Aerial crown-view tile of a tropical tree (Barro Colorado Island, Panama), acquired 20250616:
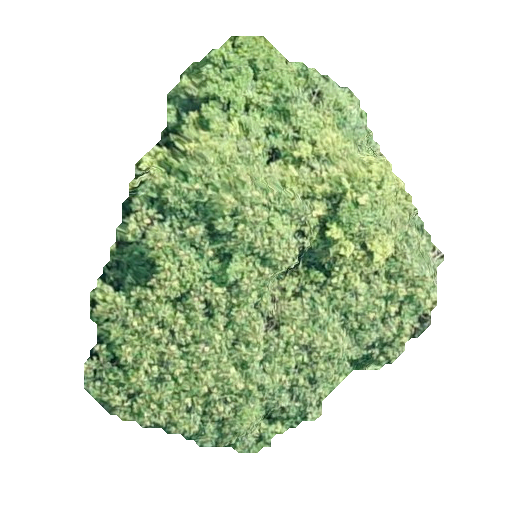
Species: Dipteryx oleifera
GBIF accepted scientific name: Dipteryx oleifera
Crown area: 144.373 m²